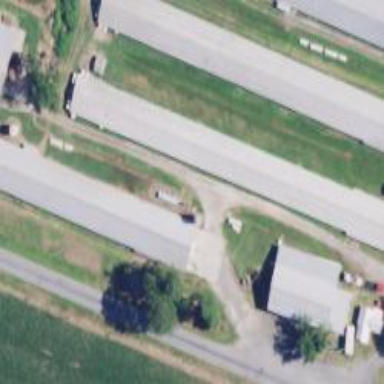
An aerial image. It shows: Farm auxiliary building.